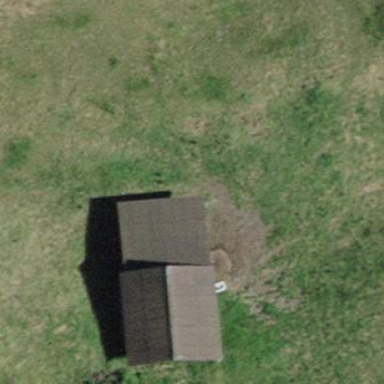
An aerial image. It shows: Rural barn.